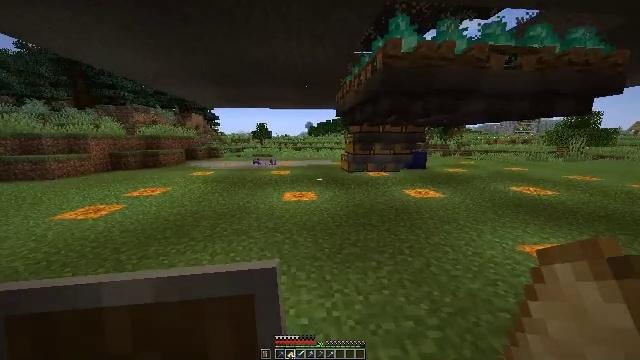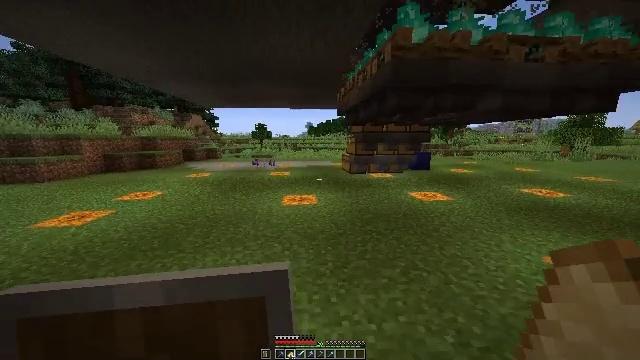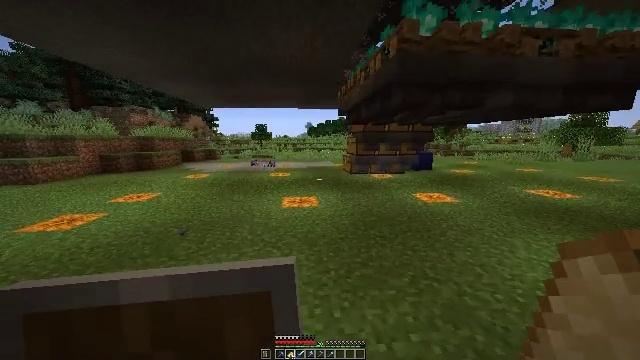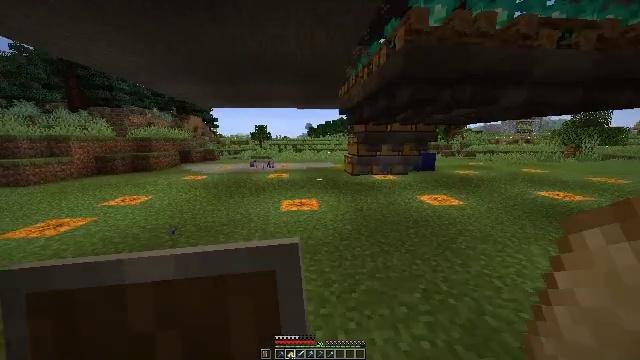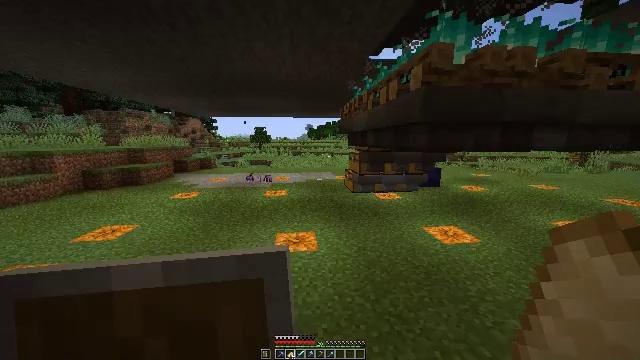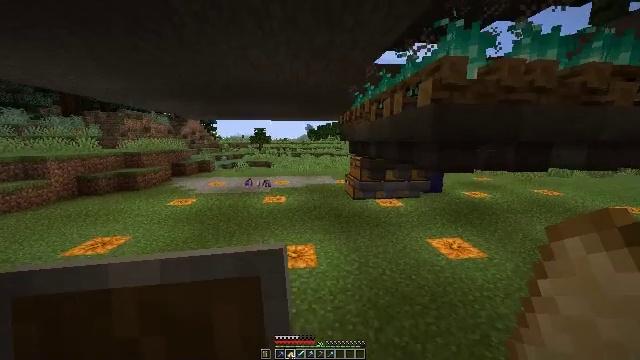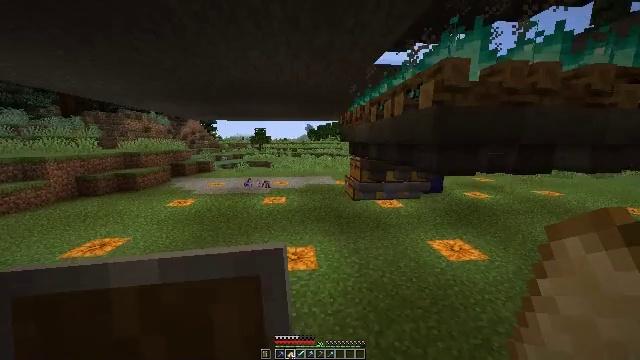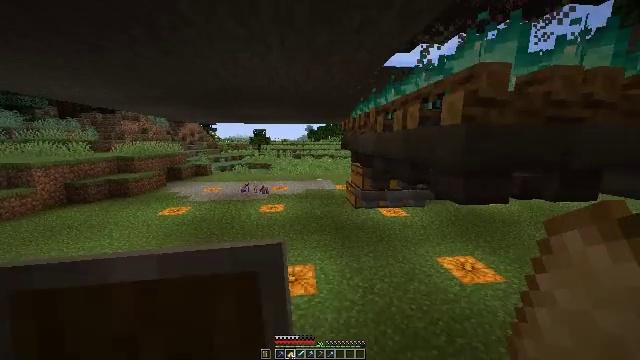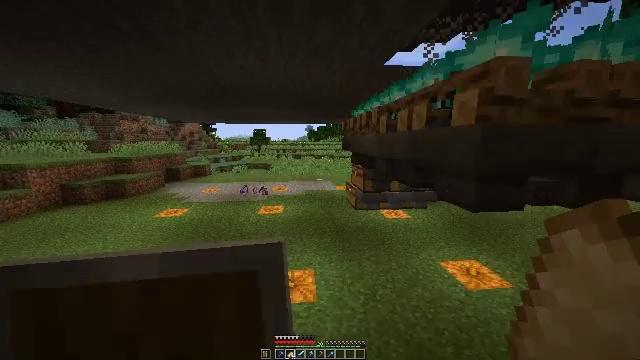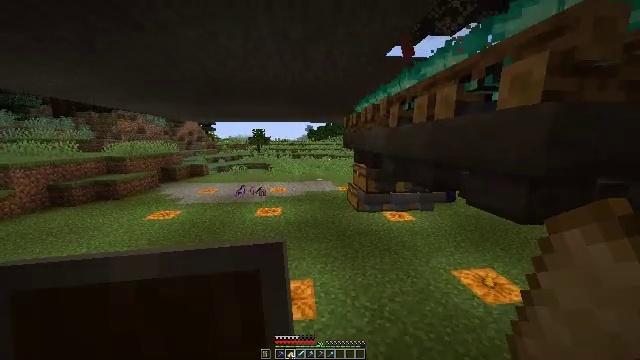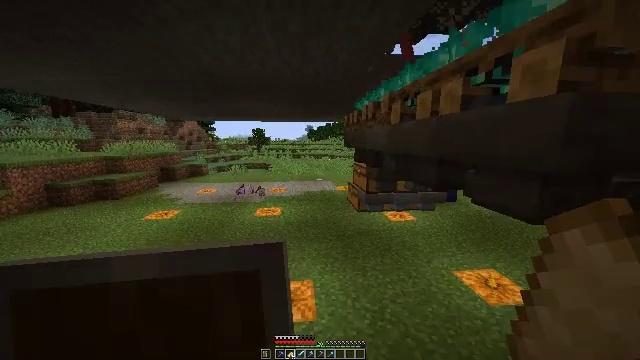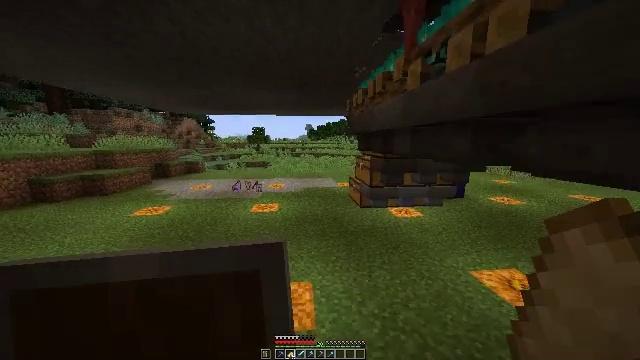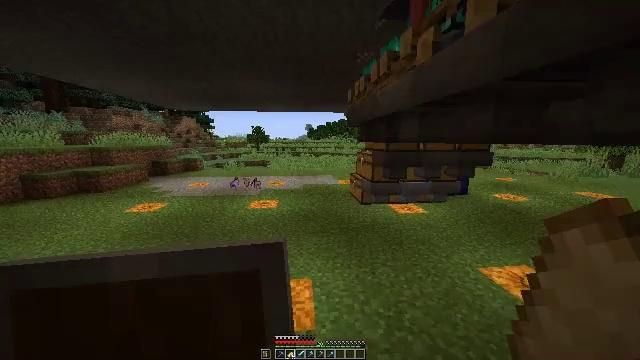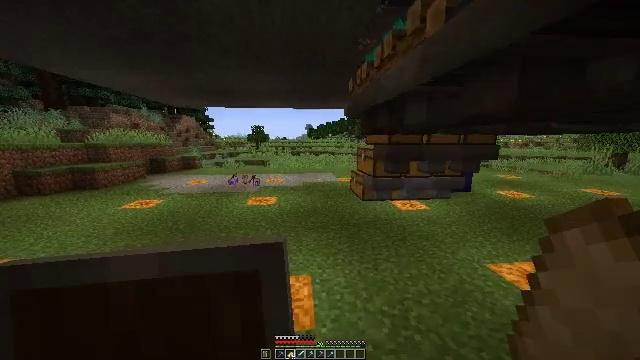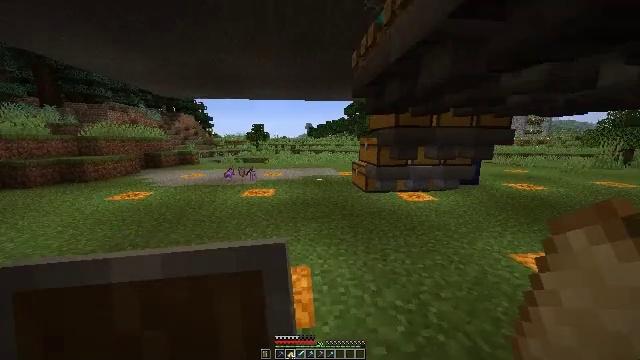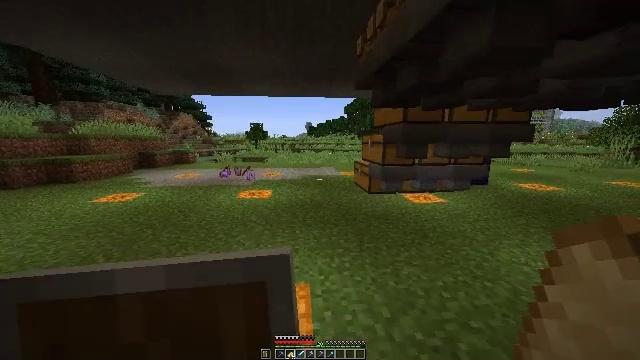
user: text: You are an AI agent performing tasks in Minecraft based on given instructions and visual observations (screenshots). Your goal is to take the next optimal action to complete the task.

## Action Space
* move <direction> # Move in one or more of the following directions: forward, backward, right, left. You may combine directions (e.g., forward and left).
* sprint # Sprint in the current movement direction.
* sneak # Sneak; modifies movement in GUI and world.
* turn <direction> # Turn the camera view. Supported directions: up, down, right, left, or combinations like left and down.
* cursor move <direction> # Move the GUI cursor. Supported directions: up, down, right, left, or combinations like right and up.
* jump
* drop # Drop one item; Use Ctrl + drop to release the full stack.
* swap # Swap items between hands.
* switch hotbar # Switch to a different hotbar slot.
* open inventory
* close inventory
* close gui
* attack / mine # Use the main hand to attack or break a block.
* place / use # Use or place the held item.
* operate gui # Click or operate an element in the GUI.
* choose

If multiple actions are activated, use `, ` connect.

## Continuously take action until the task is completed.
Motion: motion action
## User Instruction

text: Collect the blue shulker box into your inventory.
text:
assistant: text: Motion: move forward
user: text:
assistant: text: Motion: move forward
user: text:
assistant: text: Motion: move forward, jump
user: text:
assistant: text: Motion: move forward, jump
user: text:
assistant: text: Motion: move forward, jump
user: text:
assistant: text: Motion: move forward, jump
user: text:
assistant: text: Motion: move forward
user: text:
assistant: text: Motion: move forward
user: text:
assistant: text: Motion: move forward
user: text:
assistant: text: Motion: move forward
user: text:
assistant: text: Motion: move forward
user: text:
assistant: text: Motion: move forward
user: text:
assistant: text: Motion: move forward
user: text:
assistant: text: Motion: move forward
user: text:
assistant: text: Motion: move forward
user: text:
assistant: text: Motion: move forward
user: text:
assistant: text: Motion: move forward
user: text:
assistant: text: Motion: move forward
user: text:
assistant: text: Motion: move forward
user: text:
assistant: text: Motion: move forward
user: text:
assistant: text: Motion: move forward
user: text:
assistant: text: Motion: move forward
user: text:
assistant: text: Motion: move forward, turn right and down
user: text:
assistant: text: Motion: move forward, turn right and down
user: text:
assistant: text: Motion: move forward
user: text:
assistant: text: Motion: move forward
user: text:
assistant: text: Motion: move forward
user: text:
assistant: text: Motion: move forward
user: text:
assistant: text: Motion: move forward
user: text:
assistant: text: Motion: move forward